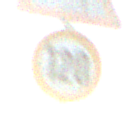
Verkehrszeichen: Geschwindigkeit120
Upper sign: SeitenwindVonRechts
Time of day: SunriseSunset
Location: Outdoor (Beach)
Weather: Clear
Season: NotSpecified
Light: Natural